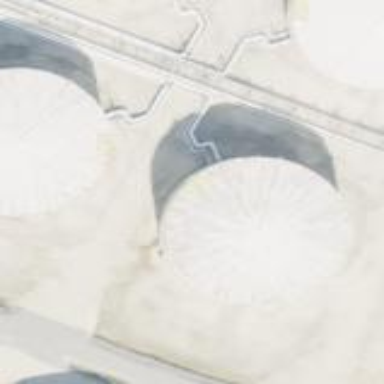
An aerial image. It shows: Storage tank which is man-made.